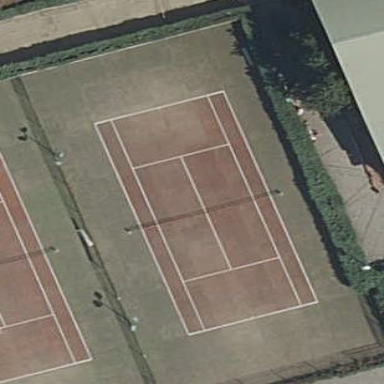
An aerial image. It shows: Tennis court in leisure pitch.